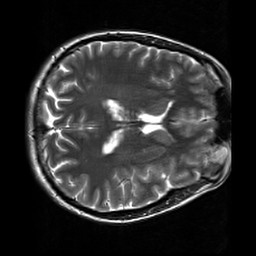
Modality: T2w
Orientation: axial
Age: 29
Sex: female
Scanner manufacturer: siemens
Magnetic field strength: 3 T
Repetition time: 7 s
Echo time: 0.09 s